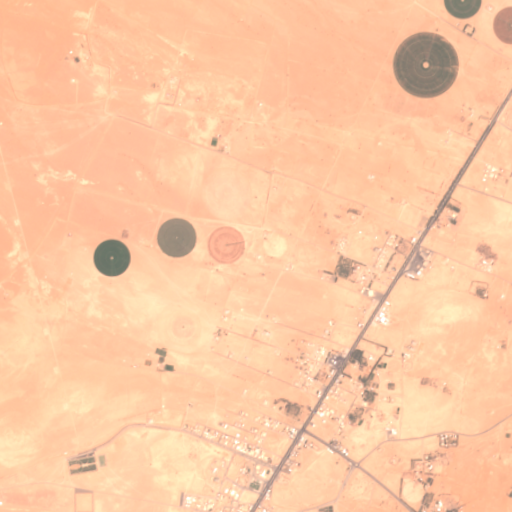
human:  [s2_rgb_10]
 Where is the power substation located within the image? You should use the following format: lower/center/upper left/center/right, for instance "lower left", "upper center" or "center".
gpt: The power substation is located in the lower center of the image.
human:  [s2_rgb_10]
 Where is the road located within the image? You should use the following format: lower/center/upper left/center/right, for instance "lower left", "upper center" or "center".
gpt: There is no road in the image.